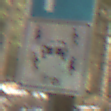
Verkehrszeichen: CarsharingfahrzeugeFrei
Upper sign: Parken
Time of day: MorningAfternoon
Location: Outdoor (Nature)
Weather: Overcast
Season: Winter
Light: Natural